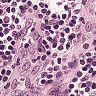
Metastatic tissue present: no